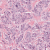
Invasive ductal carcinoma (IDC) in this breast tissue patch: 1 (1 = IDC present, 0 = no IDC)